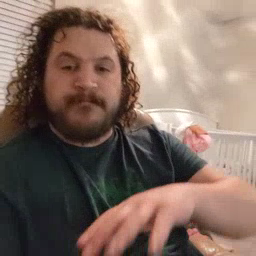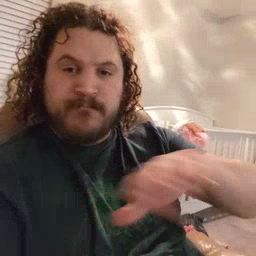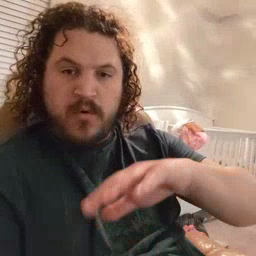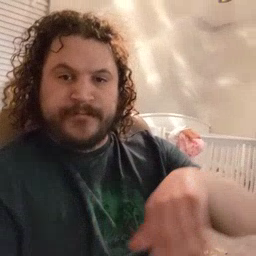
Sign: pool